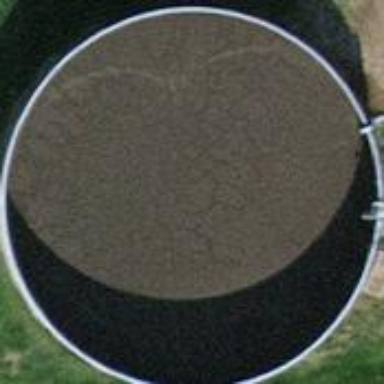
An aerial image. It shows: Silo.